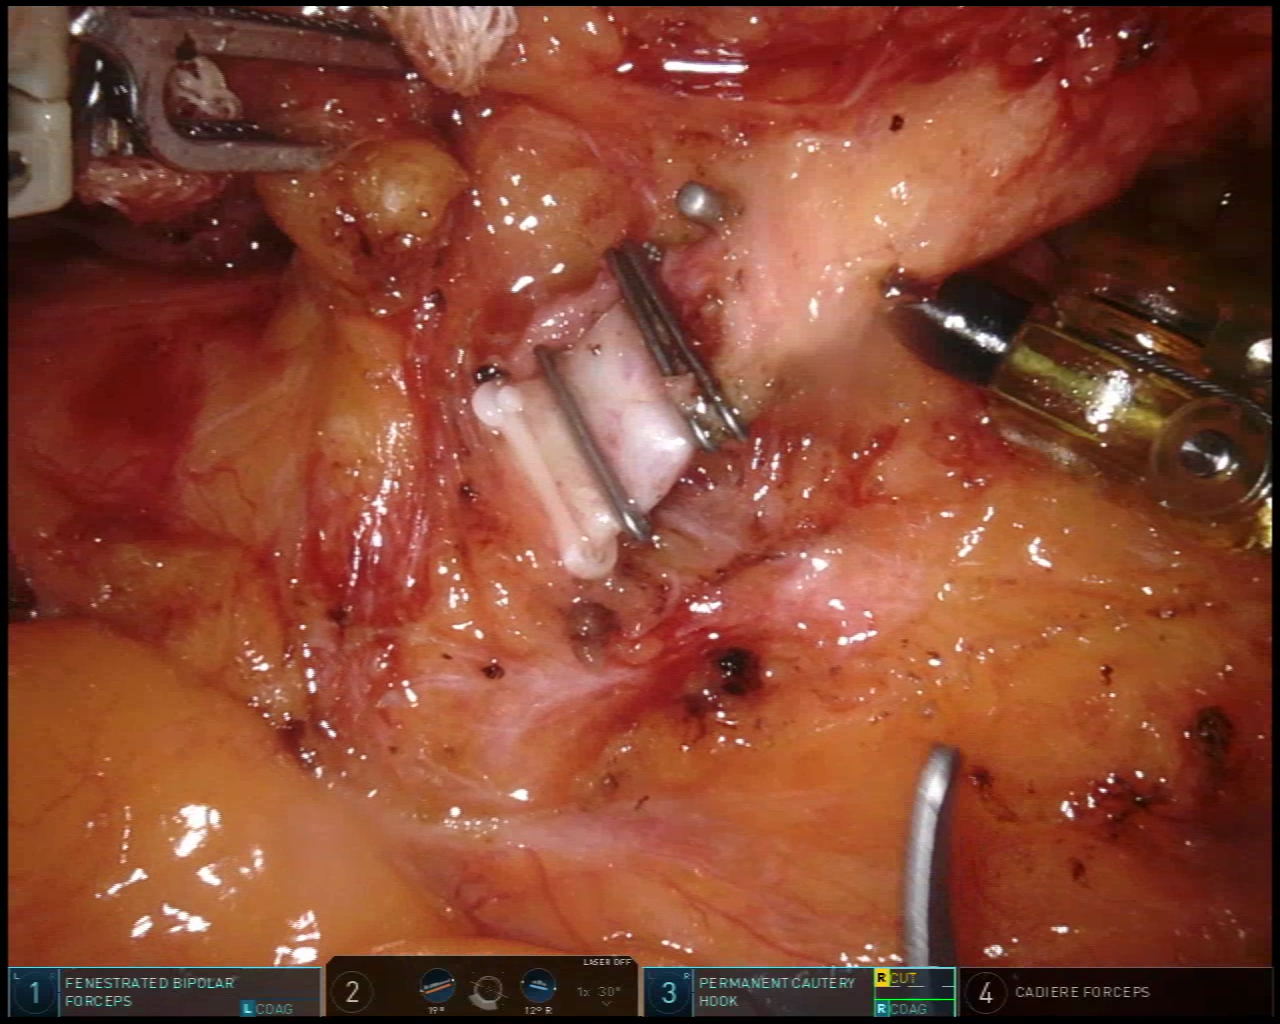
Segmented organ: inferior_mesenteric_artery
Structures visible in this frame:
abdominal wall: no
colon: no
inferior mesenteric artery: yes
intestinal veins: no
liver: no
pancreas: no
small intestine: no
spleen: no
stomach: no
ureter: no
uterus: no
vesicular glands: no